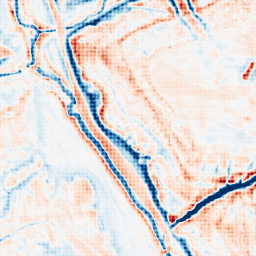
Category: edge_preserving
Decomposition family: bilateral
Decomposition parameters: d: 21
sigma_color: 50
sigma_space: 50
Upsampling method: sinc_hamming
Upsampling parameters: scale: 8
kernel_size: 8
Upsampling scale: 8